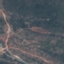
Land use / land cover class: HerbaceousVegetation